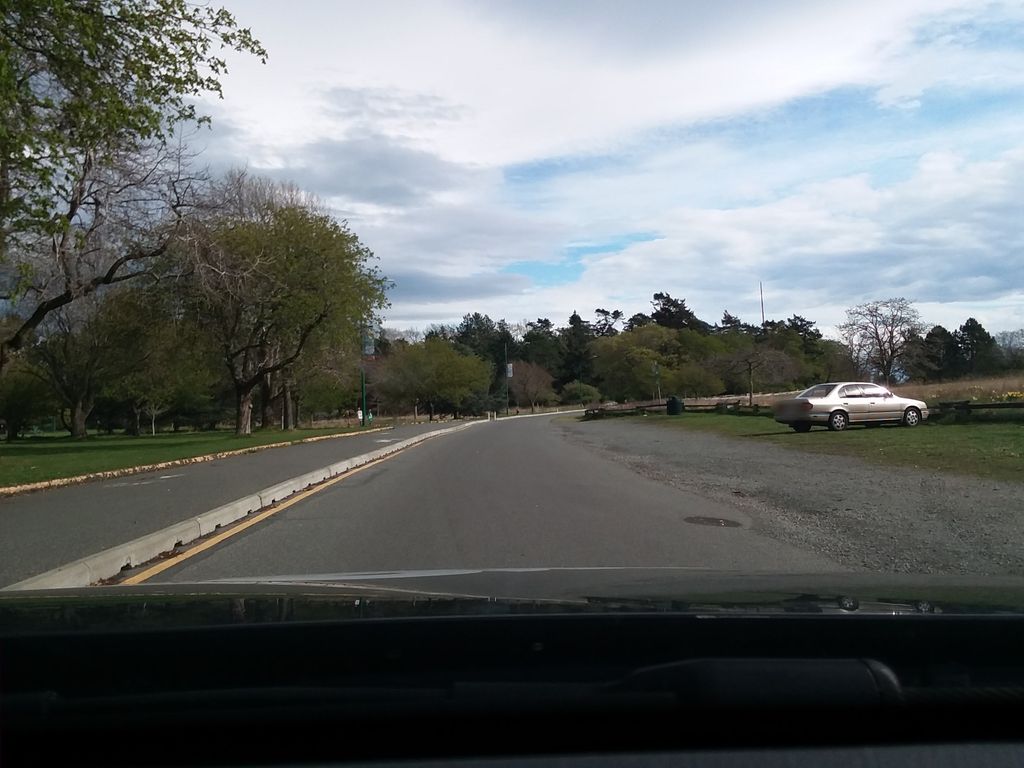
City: victoria